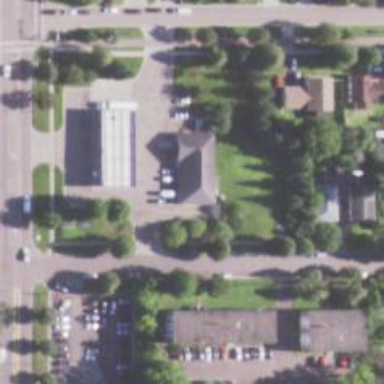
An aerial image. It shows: Convenience shop.